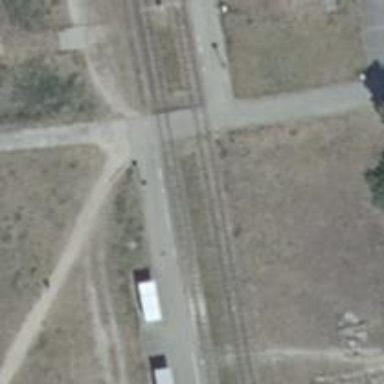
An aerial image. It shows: Tram crossing on the railway.